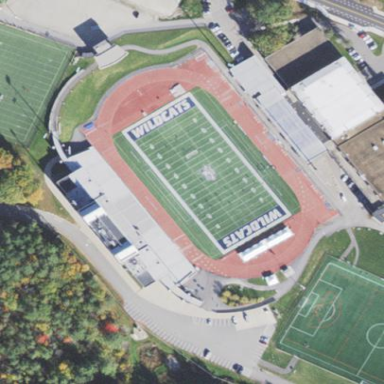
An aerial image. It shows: American football stadium with track for sports activities.